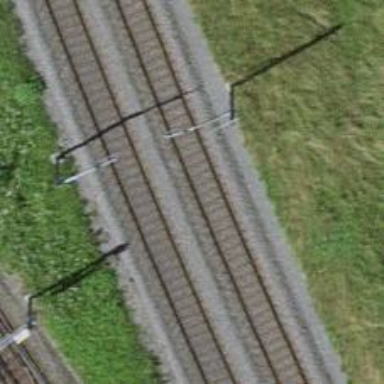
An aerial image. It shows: Single-track electrified railway with contact line.